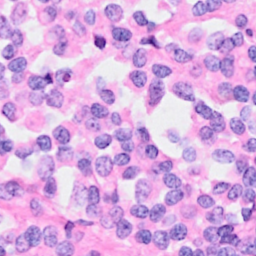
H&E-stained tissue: Breast